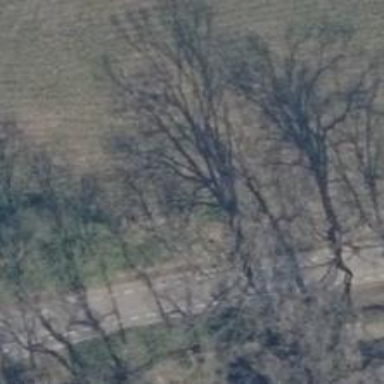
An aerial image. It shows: Row of trees in natural setting.